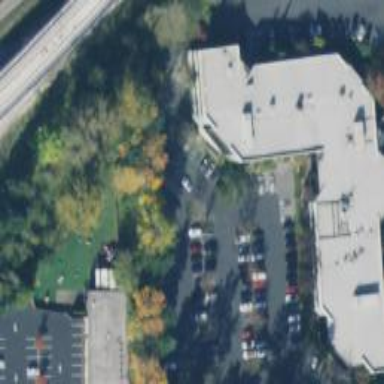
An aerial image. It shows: Commercial building.